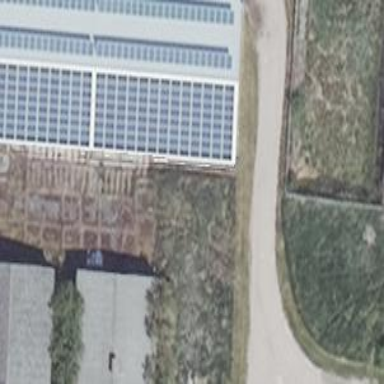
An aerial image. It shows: Gabled roof farm auxiliary building with grey roof. It houses small solar photovoltaic panel generator which produces electricity.